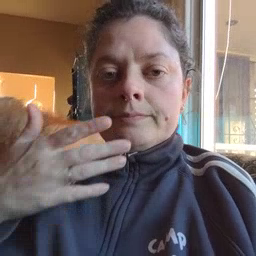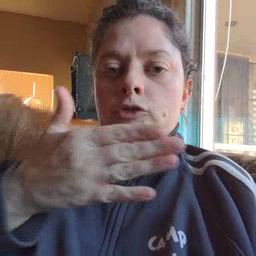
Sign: fish